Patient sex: F
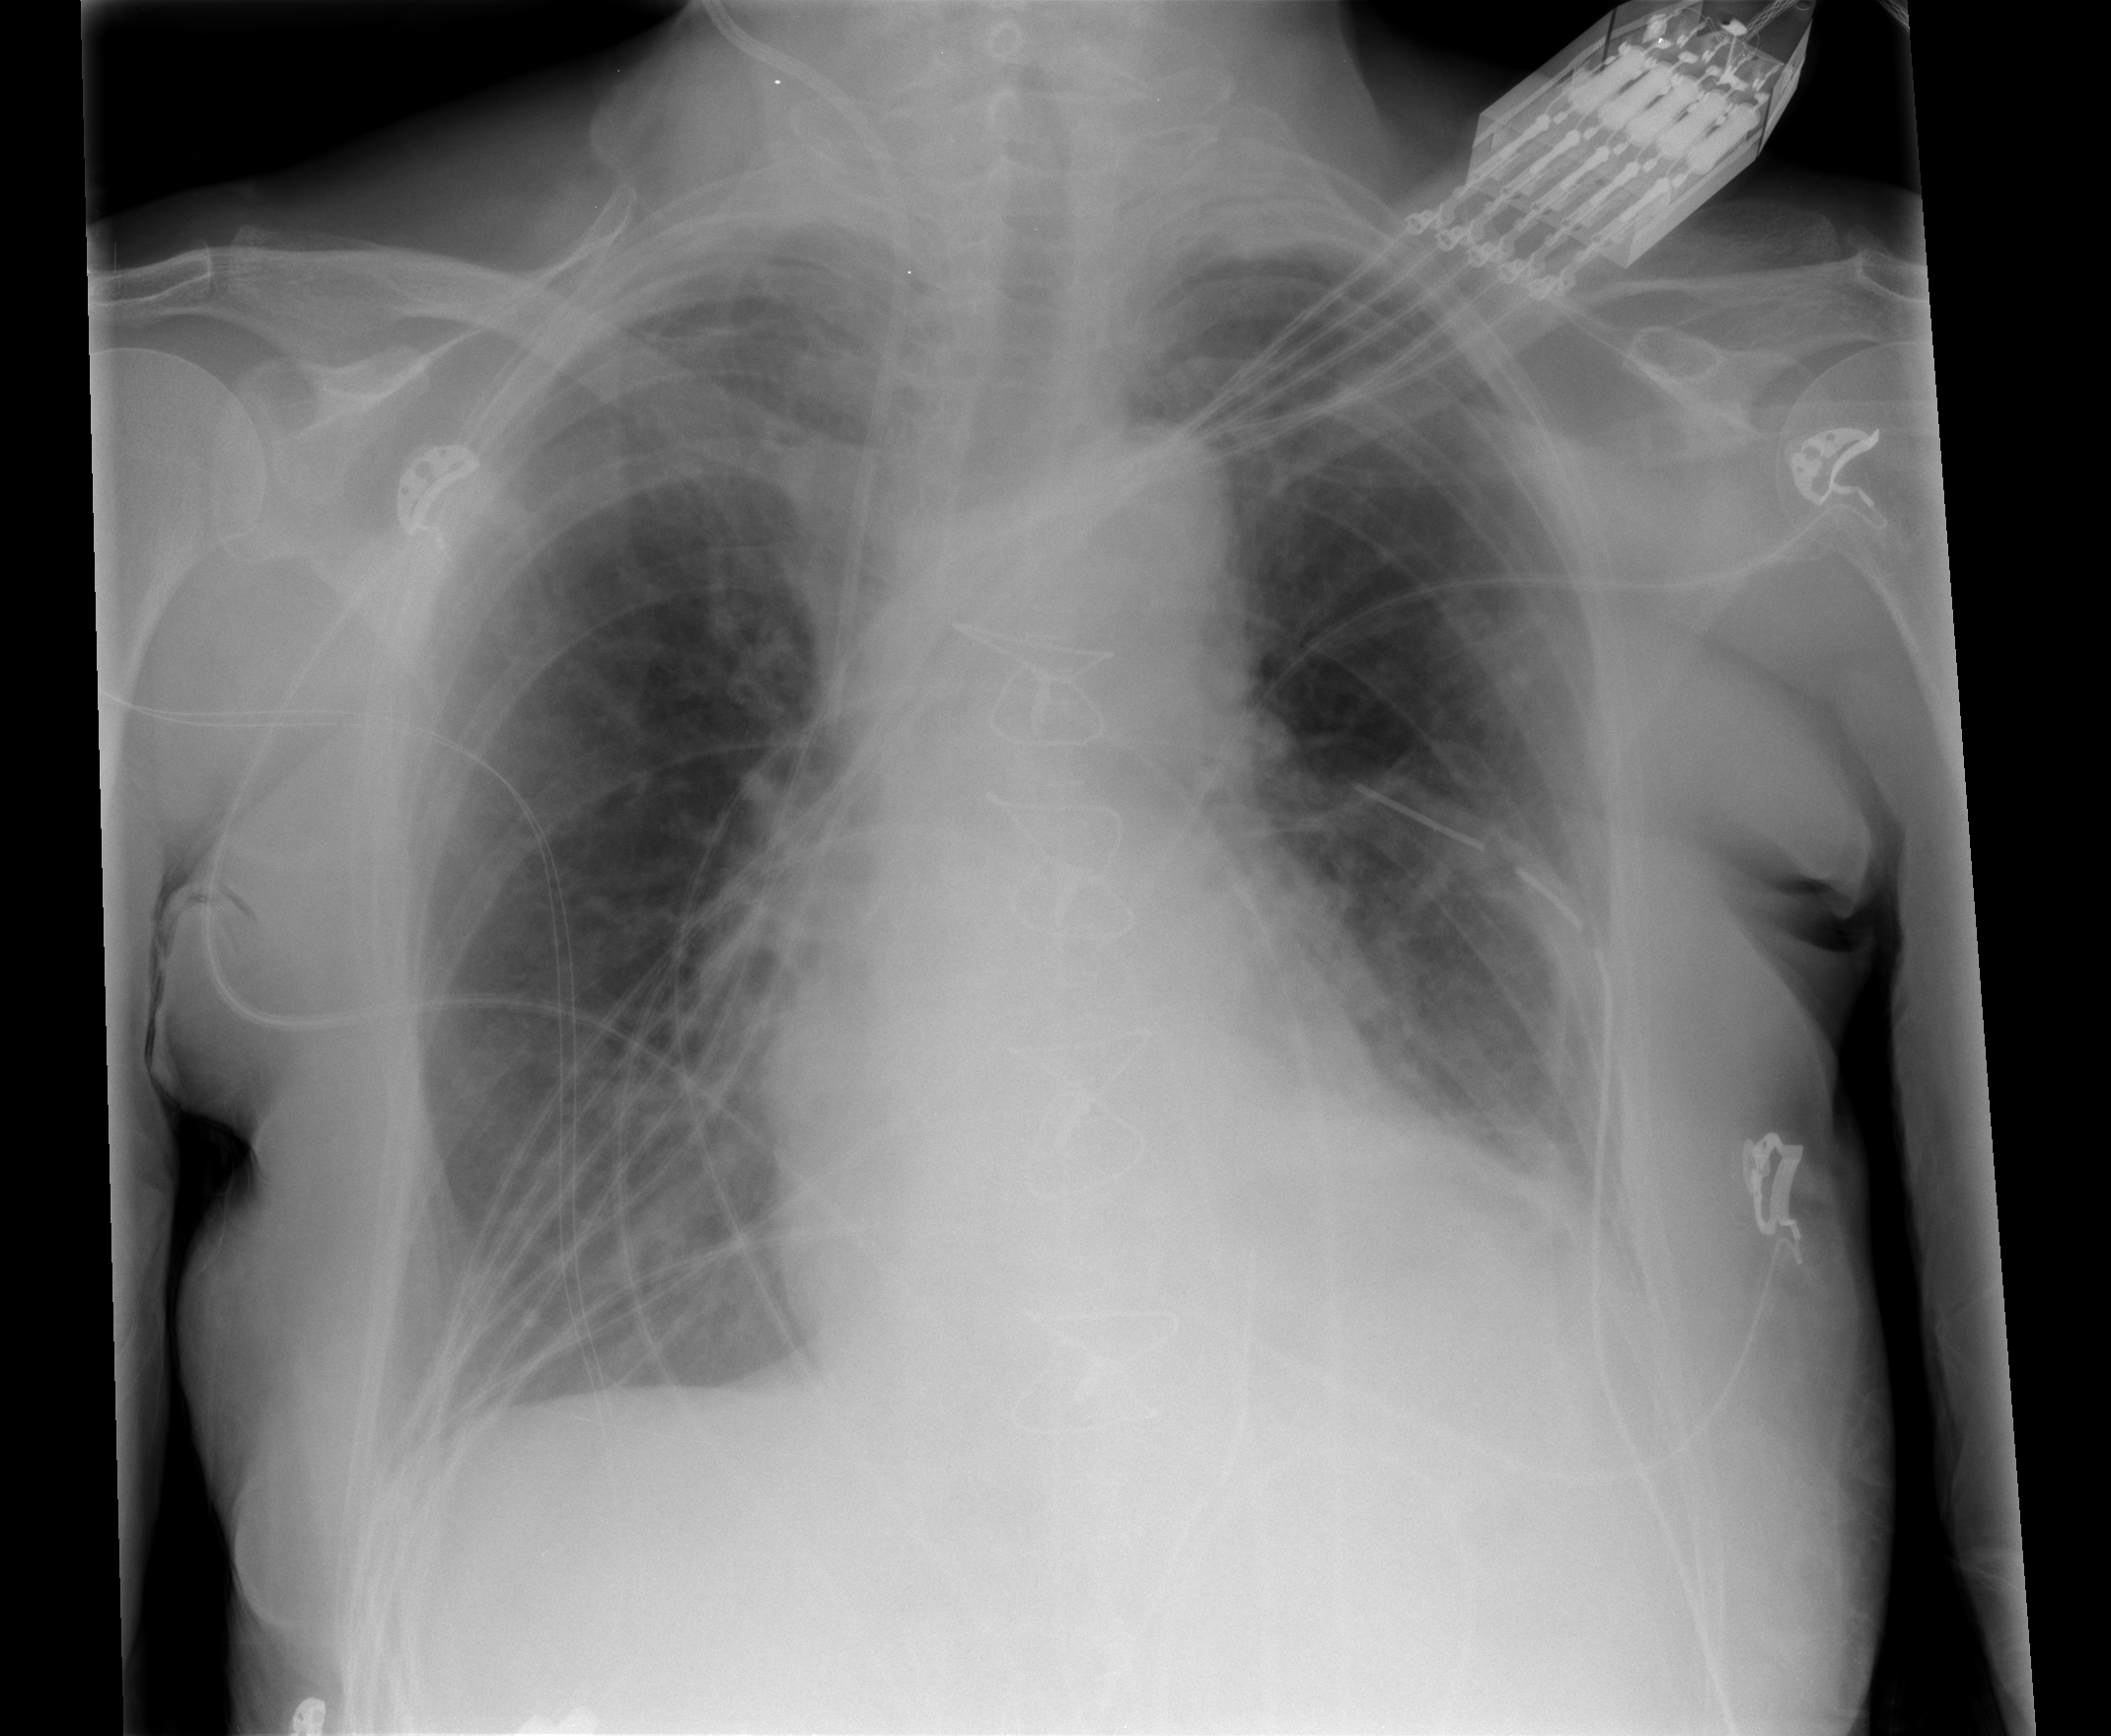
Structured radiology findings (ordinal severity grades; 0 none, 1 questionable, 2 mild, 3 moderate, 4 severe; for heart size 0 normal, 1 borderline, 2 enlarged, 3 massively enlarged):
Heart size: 0
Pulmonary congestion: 1
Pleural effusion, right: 0
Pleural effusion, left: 1
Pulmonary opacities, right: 0
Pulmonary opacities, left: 0
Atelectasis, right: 0
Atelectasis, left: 1